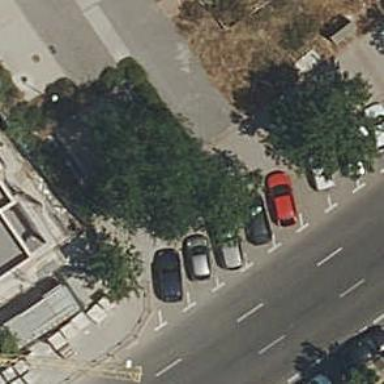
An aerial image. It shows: Footway with concrete surface.